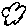
Label: cloud